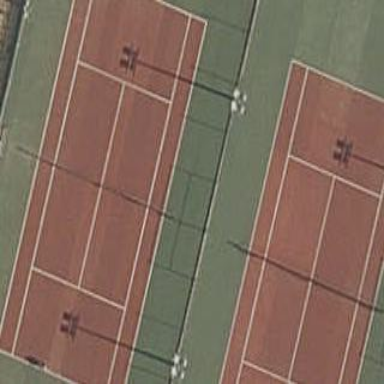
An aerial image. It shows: Tennis court on pitch.